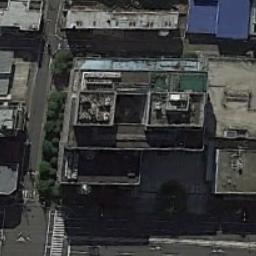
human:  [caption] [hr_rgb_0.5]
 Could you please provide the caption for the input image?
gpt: There are several white buildings .

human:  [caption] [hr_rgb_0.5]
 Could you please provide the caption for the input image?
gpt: The commercial area is next to many roads .

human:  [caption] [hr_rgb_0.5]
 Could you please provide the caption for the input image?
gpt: In a business district there are several tall buildings of different shapes and several roads and many trees .

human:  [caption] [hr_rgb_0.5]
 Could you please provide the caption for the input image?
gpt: A commercial area with some buildings is surrounded by some roads .

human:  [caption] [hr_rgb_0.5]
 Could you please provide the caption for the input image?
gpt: There are some green trees along the street on a commercial area .